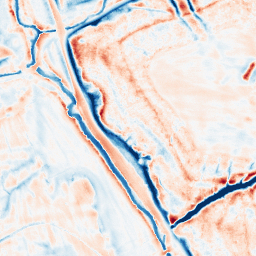
Category: edge_preserving
Decomposition family: bilateral
Decomposition parameters: d: 21
sigma_color: 100
sigma_space: 150
Upsampling method: edge_directed
Upsampling parameters: scale: 4
Upsampling scale: 4